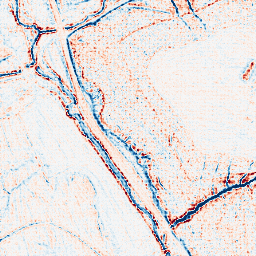
Category: edge_preserving
Decomposition family: anisotropic_diffusion
Decomposition parameters: iterations: 5
kappa: 50
gamma: 0.2
Upsampling method: sinc_hamming
Upsampling parameters: scale: 8
kernel_size: 8
Upsampling scale: 8